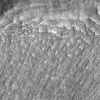
Atmospheric dust classification: not_dusty